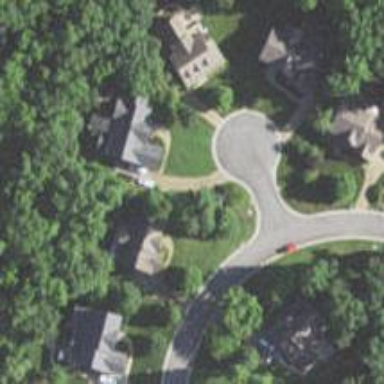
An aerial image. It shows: Turning circle on the road.